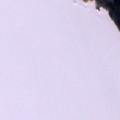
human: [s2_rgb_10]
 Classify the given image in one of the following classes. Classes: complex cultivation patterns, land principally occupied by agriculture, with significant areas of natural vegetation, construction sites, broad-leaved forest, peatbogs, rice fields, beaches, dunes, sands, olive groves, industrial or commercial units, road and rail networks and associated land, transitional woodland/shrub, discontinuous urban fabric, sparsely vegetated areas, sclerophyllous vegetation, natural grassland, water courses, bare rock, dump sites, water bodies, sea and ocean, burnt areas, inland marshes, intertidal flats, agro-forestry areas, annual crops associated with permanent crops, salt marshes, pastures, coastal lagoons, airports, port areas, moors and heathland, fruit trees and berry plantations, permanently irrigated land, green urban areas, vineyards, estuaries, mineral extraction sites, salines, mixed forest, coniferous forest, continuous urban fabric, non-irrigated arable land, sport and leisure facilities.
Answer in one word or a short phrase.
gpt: mixed forest, water bodies